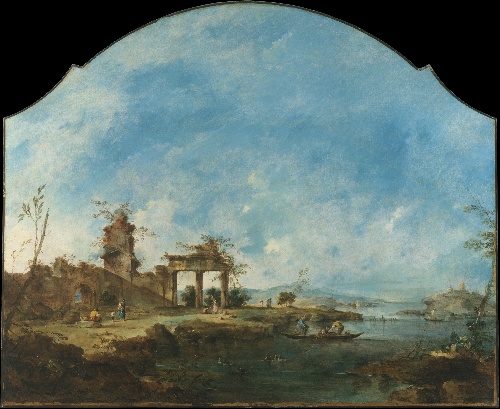
Title: Fantastic Landscape
Artist: Francesco Guardi
Artist bio: Italian, Venice 1712–1793 Venice
Date: ca. 1765
Object type: Painting
Classification: Paintings
Medium: Oil on canvas
Dimensions: Irregular, 61 1/4 x 74 1/2 in. (155.6 x 189.2 cm)
Department: European Paintings
Credit line: Gift of Julia A. Berwind, 1953
Accession year: 1953
Repository: Metropolitan Museum of Art, New York, NY
Tags: Ruins|Landscapes|Boats